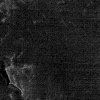
Atmospheric dust classification: not_dusty